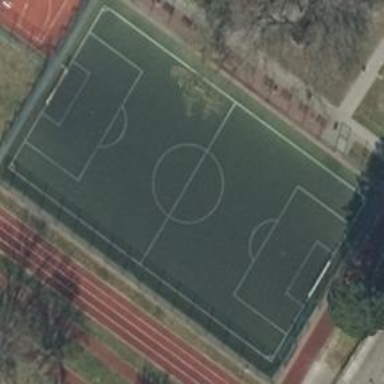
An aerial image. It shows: Soccer pitch for outdoor sports and leisure activities.